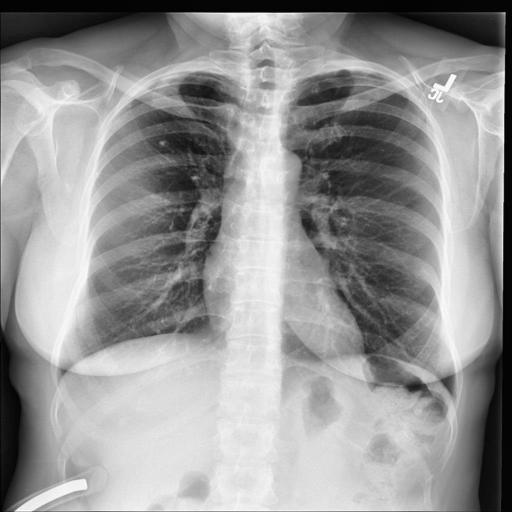
Finding: NORMAL